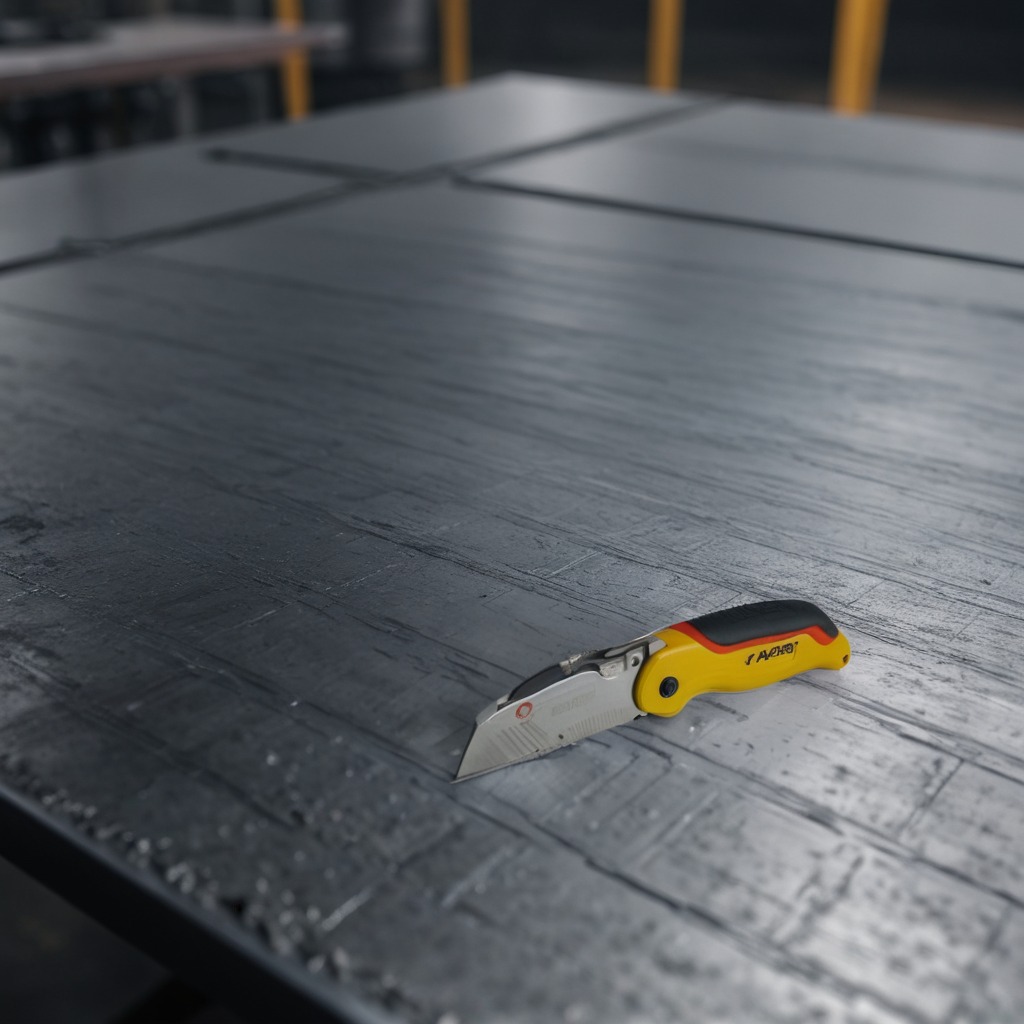
A utility knife lies on a cold steel table in a mining workshop.